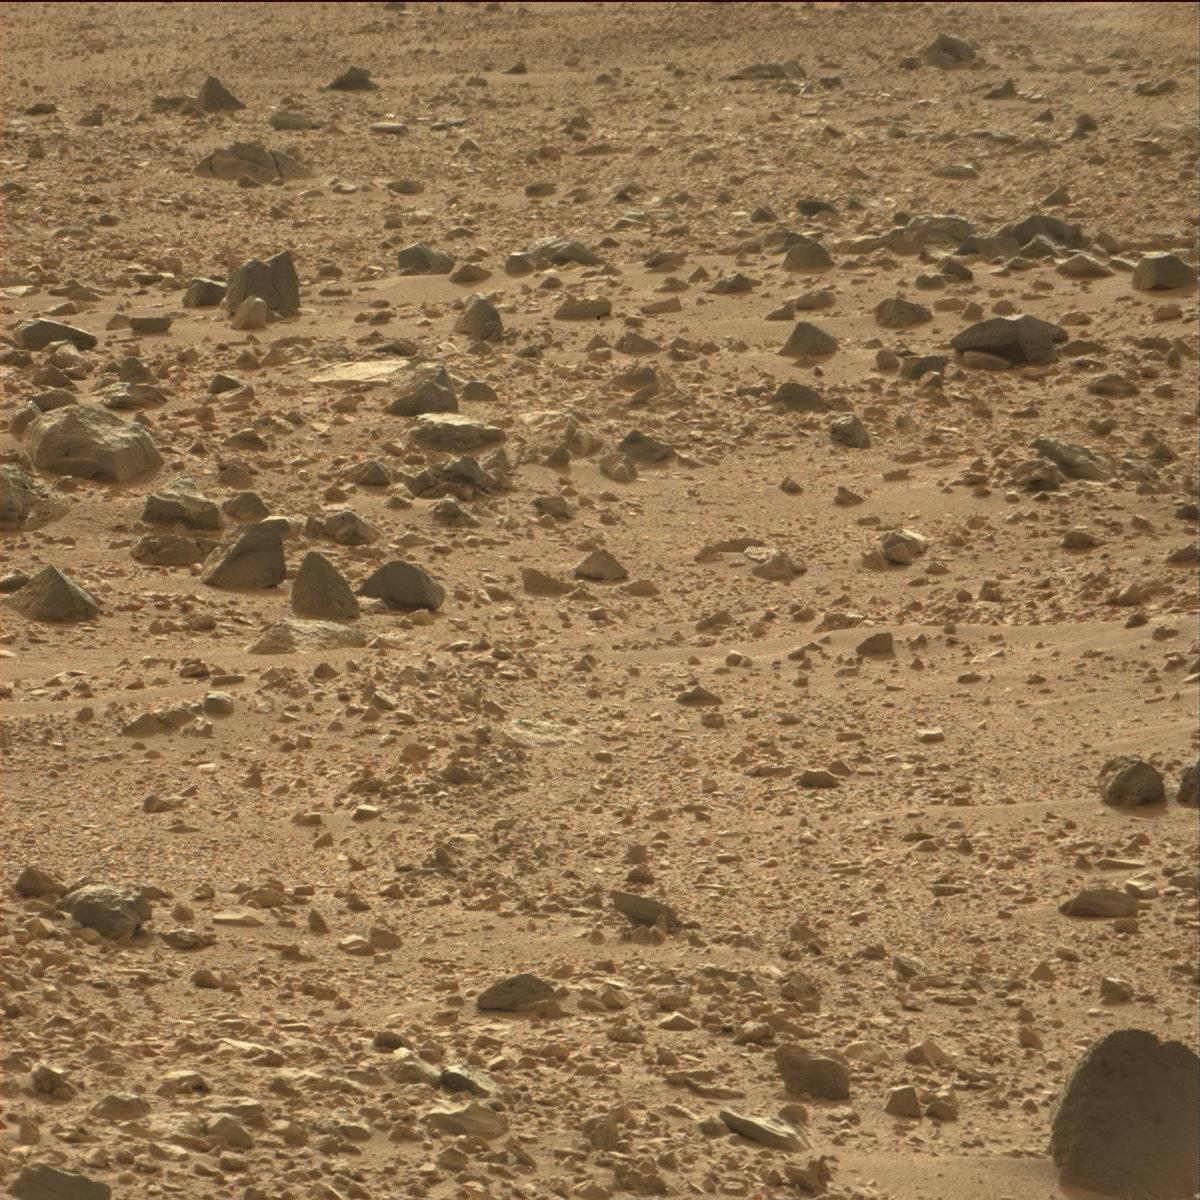
Terrain classes present: Bedrock, Rock, Sand / Soil